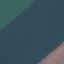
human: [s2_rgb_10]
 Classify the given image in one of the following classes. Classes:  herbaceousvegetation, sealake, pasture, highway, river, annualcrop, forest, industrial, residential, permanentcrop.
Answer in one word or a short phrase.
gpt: AnnualCrop